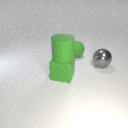
large green rubber cube in front of large gray metal sphere